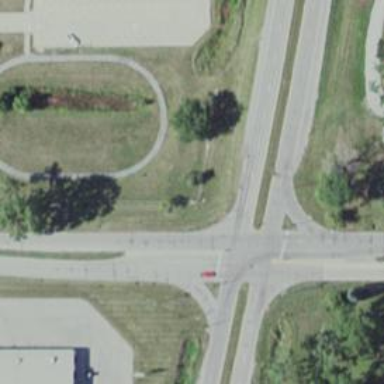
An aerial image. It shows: Stop road.